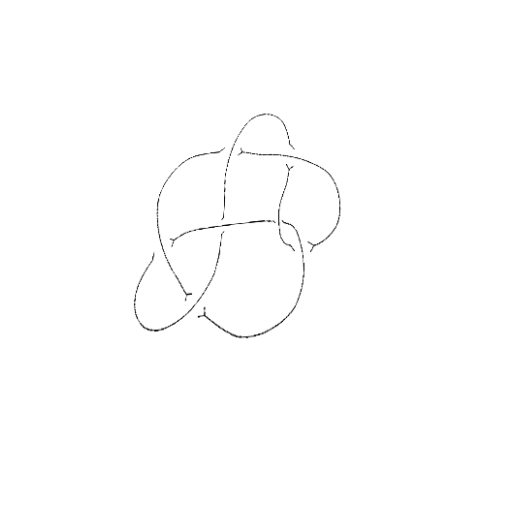
Crossing number: 7